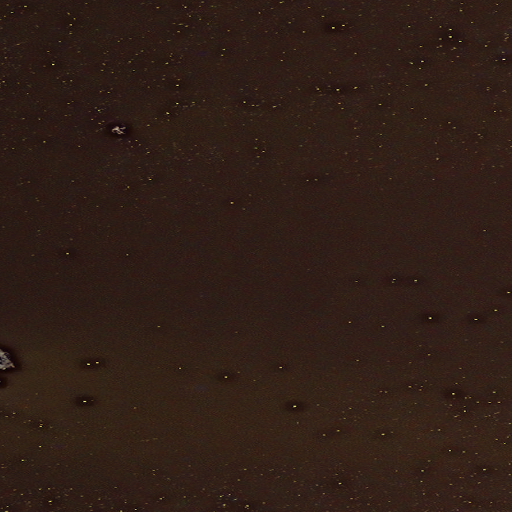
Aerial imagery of island in Alaska named Shakun Rock containing only unknown